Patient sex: M
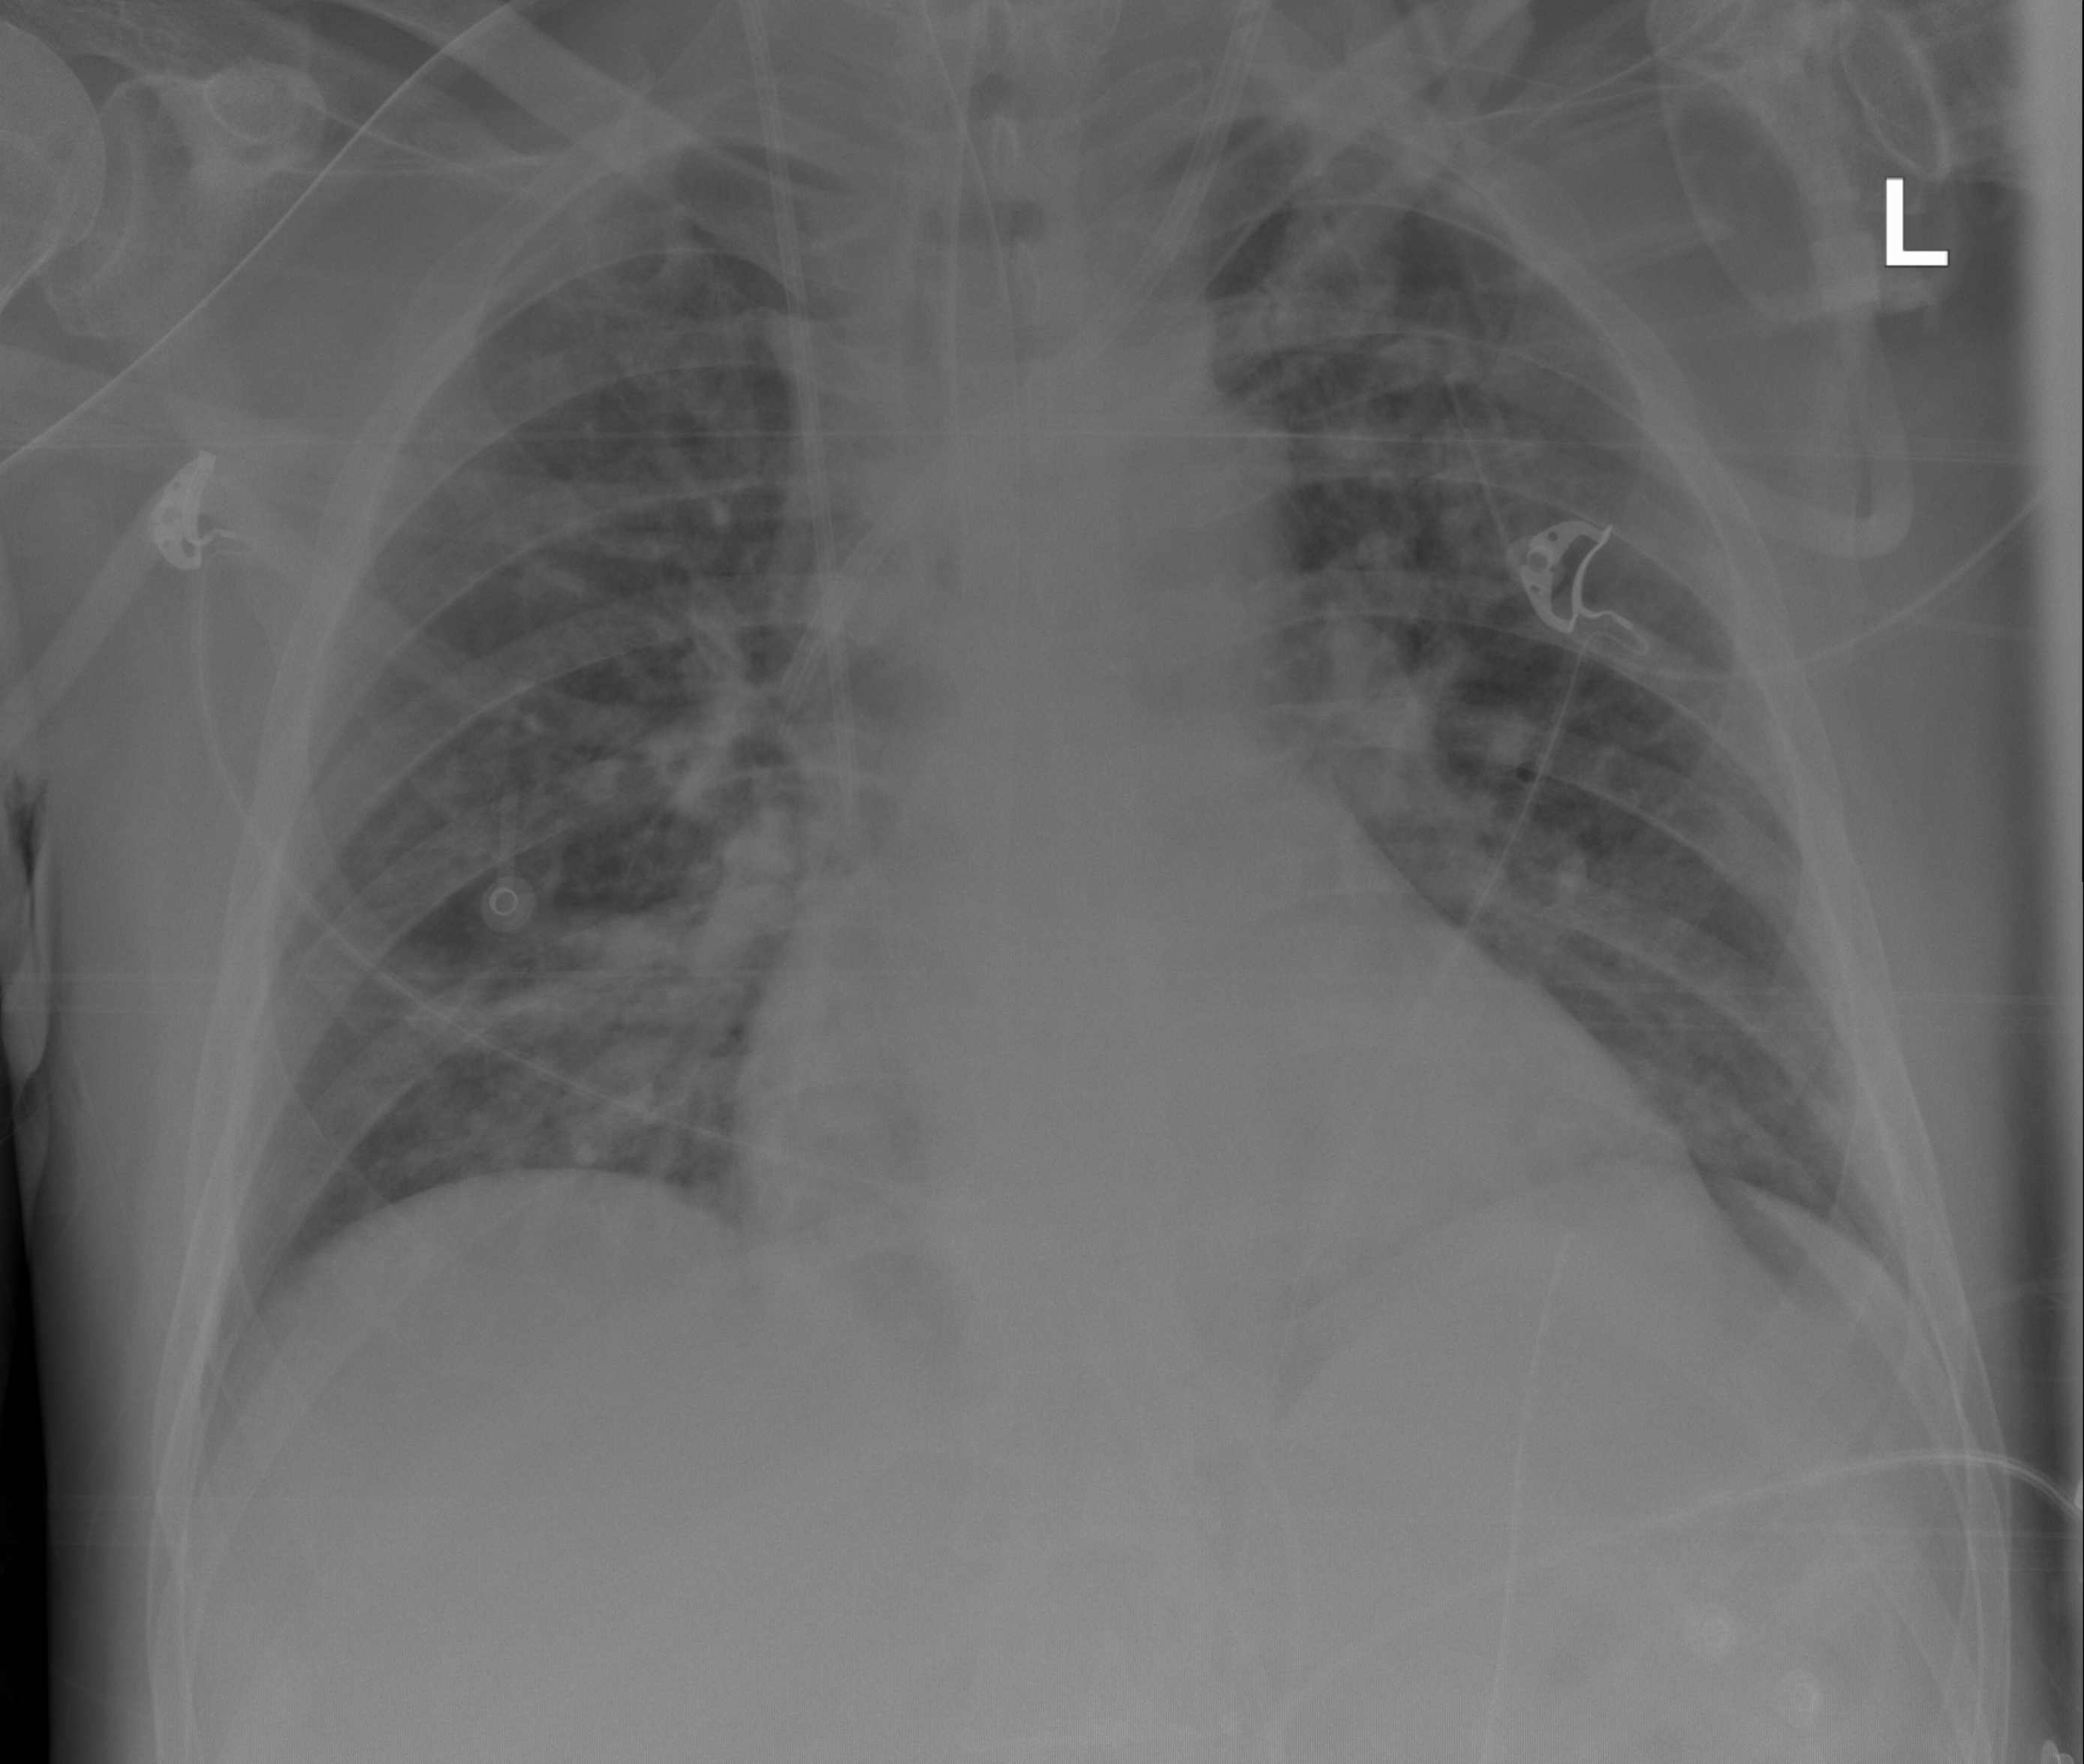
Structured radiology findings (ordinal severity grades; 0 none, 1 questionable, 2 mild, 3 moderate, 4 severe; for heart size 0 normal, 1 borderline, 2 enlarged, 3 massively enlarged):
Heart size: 0
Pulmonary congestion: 0
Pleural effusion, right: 0
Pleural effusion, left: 0
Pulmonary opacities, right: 2
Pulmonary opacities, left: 2
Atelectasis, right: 2
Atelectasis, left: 2